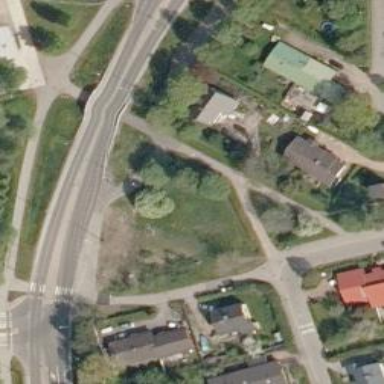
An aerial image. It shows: Asphalt cycleway.